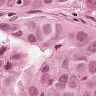
Metastatic tissue present: yes